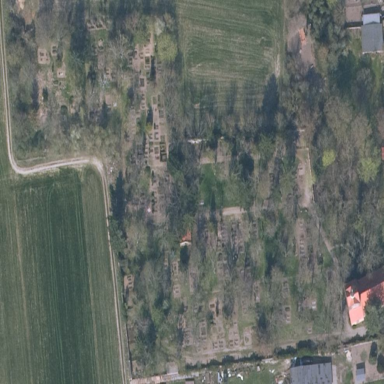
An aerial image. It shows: Cemetery.